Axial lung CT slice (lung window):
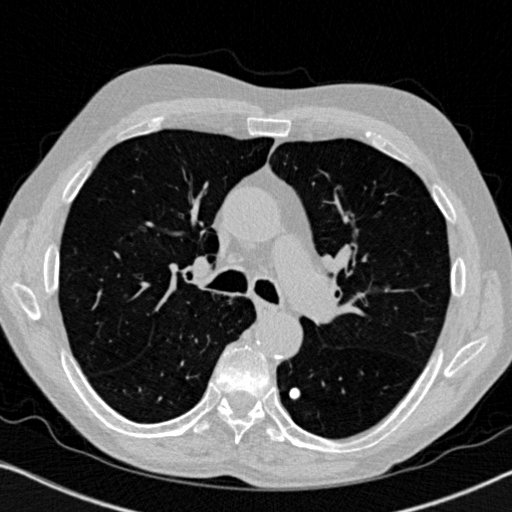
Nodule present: yes
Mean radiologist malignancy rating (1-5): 1